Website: bh-photo
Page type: address-validator
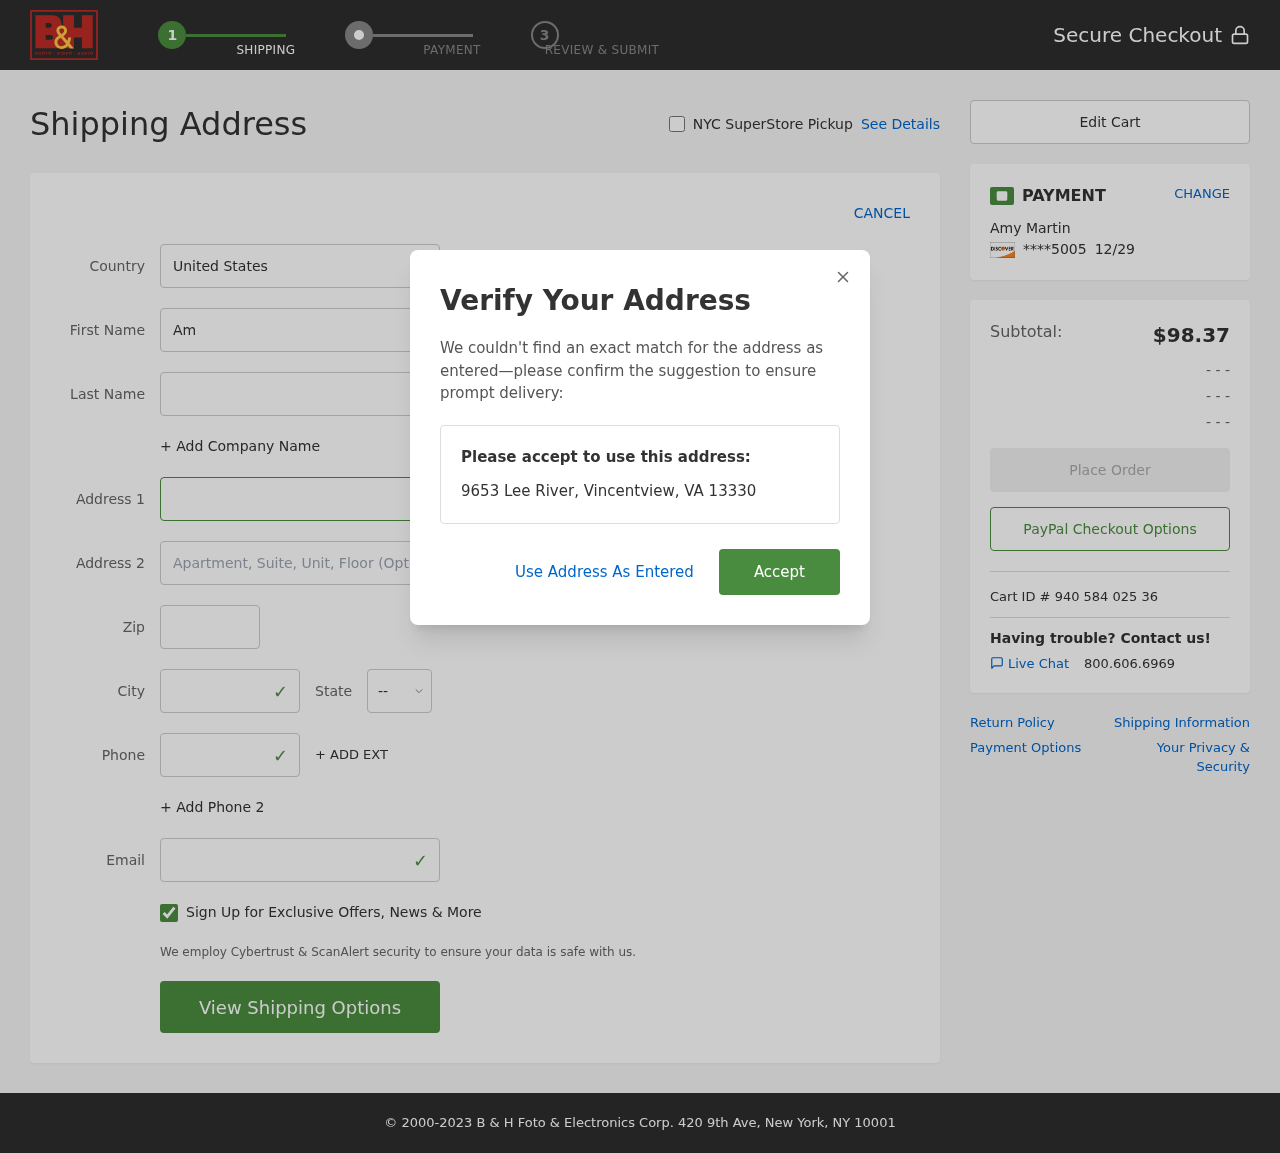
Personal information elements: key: PII_CARD_EXPIRY
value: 12/29
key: PII_CARD_LAST4
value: ****5005
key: PII_CITY
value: Vincentview
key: PII_COUNTRY
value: United States
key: PII_EMAIL
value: amartin@hotmail.com
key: PII_FIRSTNAME
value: Amy
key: PII_FULLNAME
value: Amy Martin
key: PII_LASTNAME
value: Martin
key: PII_PHONE
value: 3424041319
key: PII_POSTCODE
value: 13330
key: PII_STATE_ABBR
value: VA
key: PII_STREET
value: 9653 Lee River
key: PII_CITY_STATE_ZIP
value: Vincentview, VA 13330
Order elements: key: ORDER_SUBTOTAL
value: $98.37
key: ORDER_ID
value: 940 584 025 36